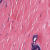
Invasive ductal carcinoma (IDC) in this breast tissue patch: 0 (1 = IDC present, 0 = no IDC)